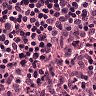
Metastatic tissue present: no